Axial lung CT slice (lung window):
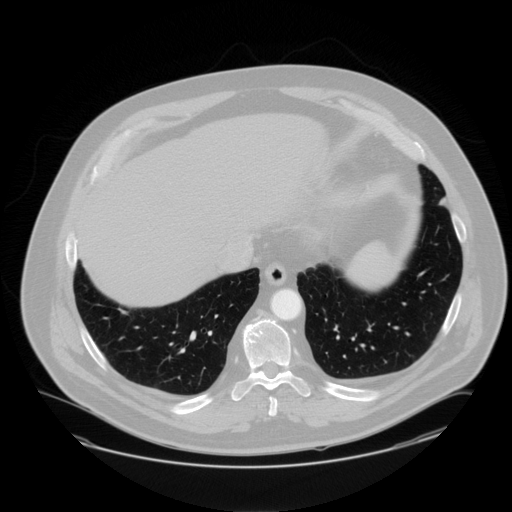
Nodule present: no